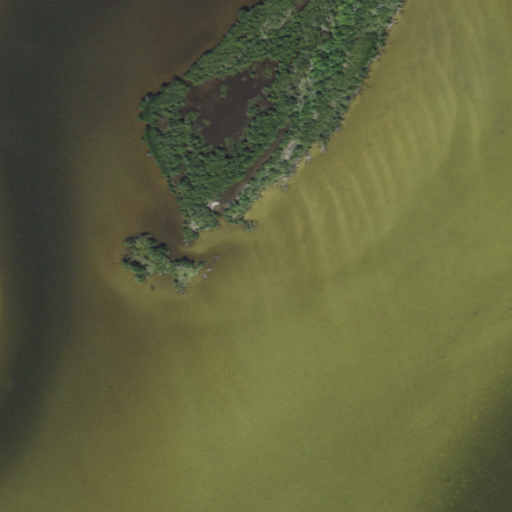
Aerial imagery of cape in Florida named Futch Point containing open water, herbaceous wetlands, and woody wetlands